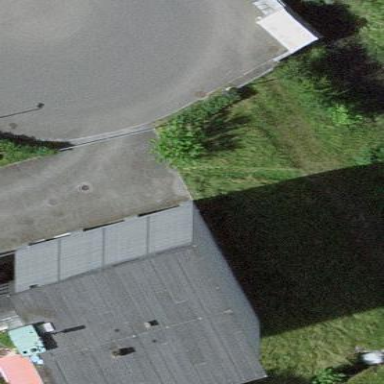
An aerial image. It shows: Farm auxiliary building.